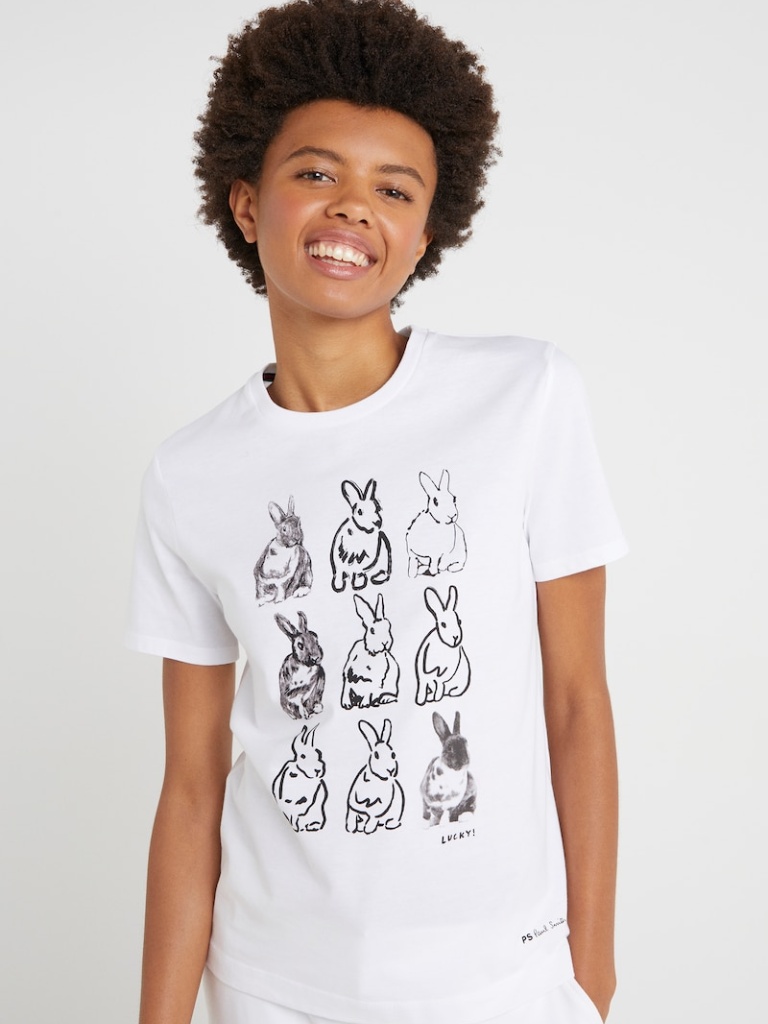
cotton relaxed short sleeve hip length Untucked crew t-shirt